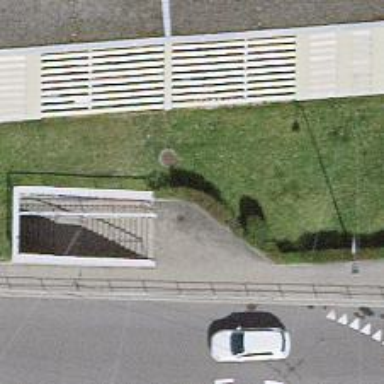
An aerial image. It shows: Hedge barrier.